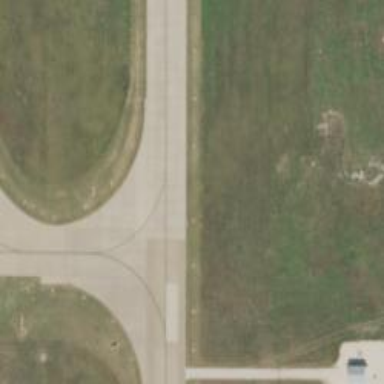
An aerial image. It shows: View of taxiway at the airport.